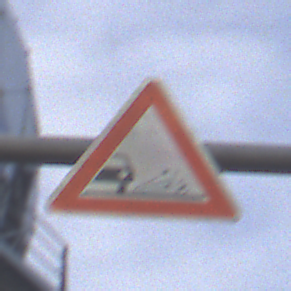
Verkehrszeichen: SplittSchotter
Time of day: MorningAfternoon
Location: Outdoor (Urban)
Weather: PartlyCloudy
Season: NotSpecified
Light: Natural